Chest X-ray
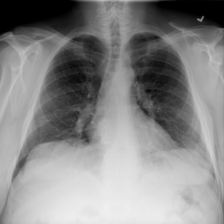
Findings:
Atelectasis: negative
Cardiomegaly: negative
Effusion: negative
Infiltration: negative
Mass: negative
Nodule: negative
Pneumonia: negative
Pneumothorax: negative
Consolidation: negative
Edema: negative
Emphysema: negative
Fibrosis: negative
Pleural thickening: negative
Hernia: negative